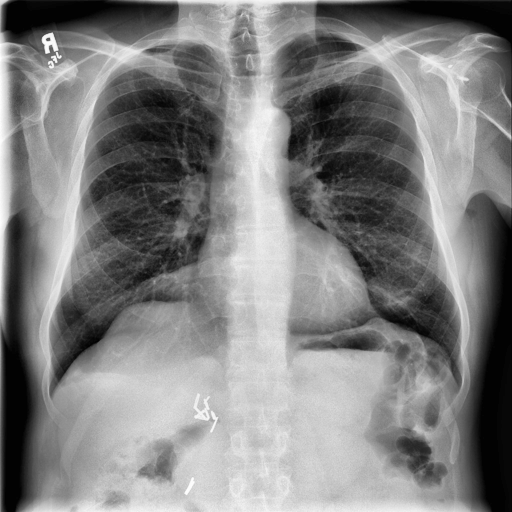
Finding: NORMAL